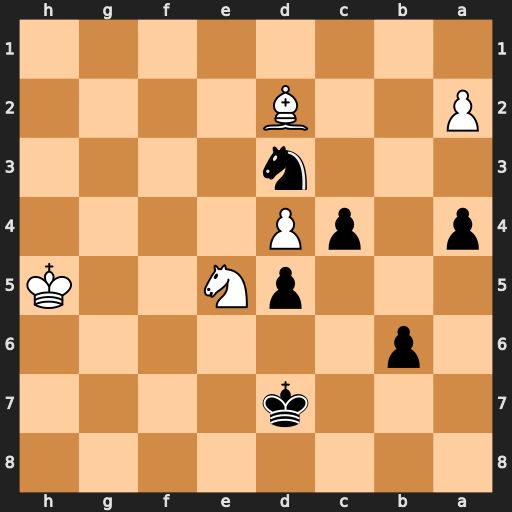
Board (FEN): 8/3k4/1p6/3pN2K/p1pP4/3n4/P2B4/8
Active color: b
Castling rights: -
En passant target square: -
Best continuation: Nxe5 dxe5 d4